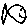
Label: fish